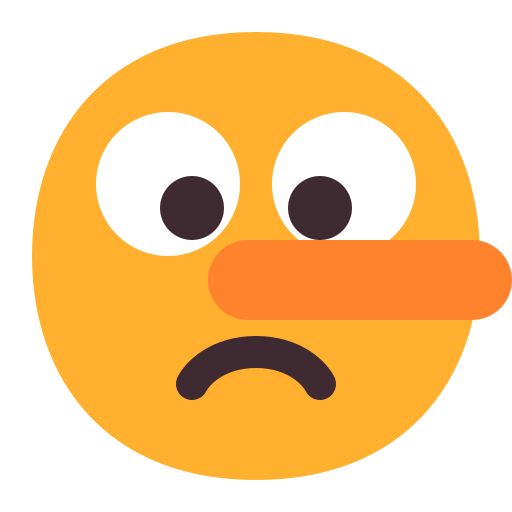
lying face flat